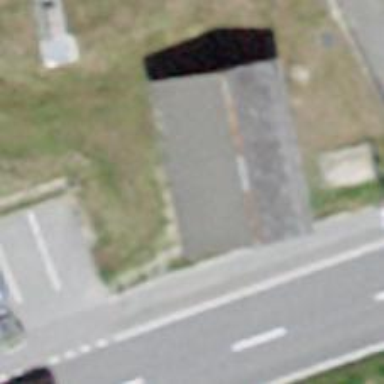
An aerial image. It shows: Ambulance station for emergencies.